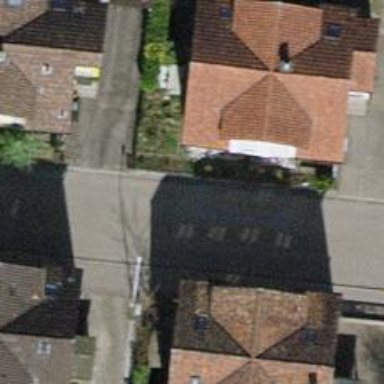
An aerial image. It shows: Detached building.